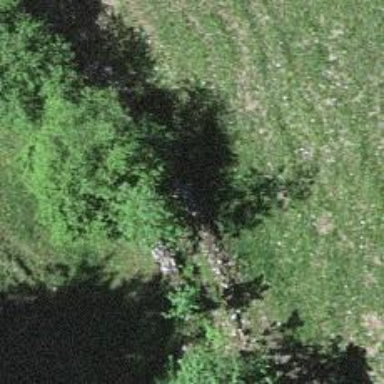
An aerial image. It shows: Wall made of dry stone.